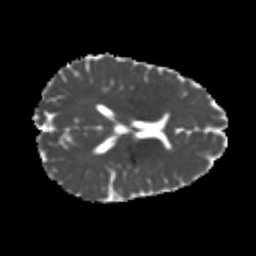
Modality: MD
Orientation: axial
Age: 21
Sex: female
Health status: healthy
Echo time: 0.074 s